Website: bh-photo
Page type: billing-address
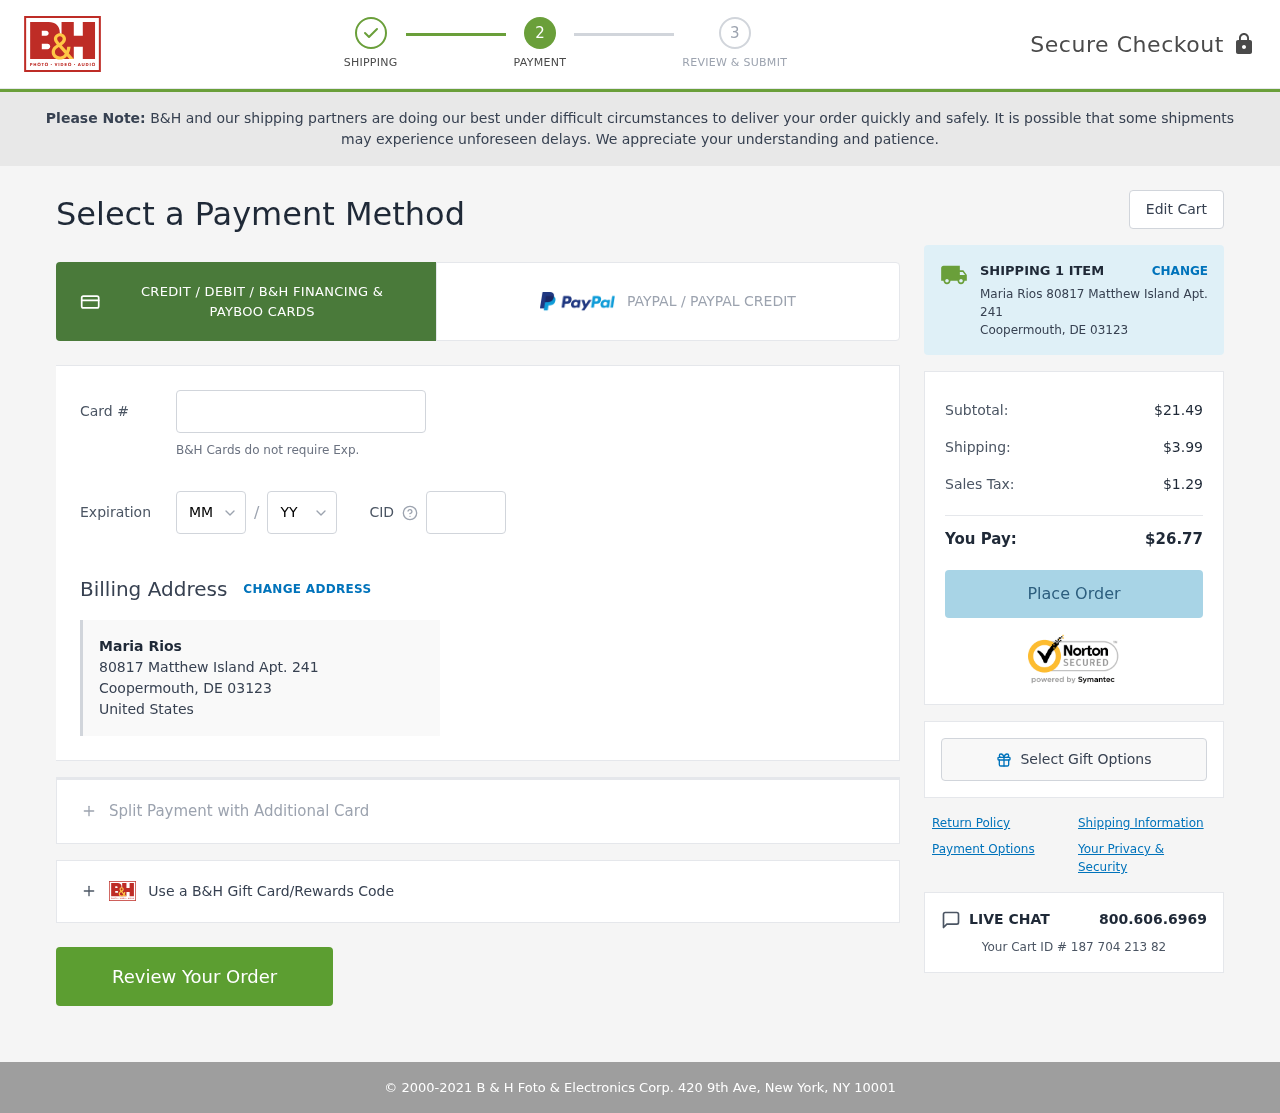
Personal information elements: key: PII_CARD_CVV
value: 197
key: PII_CARD_EXPIRY_MONTH
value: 01
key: PII_CARD_EXPIRY_YEAR
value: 26
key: PII_CARD_NUMBER
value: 2283 5662 0594 9641
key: PII_CITY
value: Coopermouth
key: PII_COUNTRY
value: United States
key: PII_FULLNAME
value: Maria Rios
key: PII_POSTCODE
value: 03123
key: PII_STATE_ABBR
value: DE
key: PII_STREET
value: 80817 Matthew Island Apt. 241
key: PII_FULLNAME2
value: Maria Rios
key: PII_STREET2
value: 80817 Matthew Island Apt. 241
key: PII_CITY_STATE_ZIP2
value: Coopermouth, DE
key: PII_POSTCODE2
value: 03123
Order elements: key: ORDER_NUM_ITEMS
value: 1
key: ORDER_SUBTOTAL
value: $21.49
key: ORDER_SHIPPING_COST
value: $3.99
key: ORDER_TAX
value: $1.29
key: ORDER_TOTAL
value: $26.77
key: ORDER_ID
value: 187 704 213 82